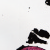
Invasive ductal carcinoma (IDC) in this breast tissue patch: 0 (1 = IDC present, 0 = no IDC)